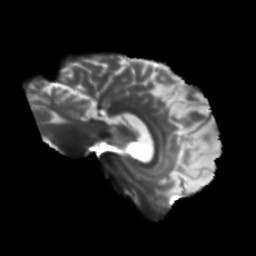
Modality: T2w
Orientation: sagittal
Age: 63
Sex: male
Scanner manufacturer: siemens
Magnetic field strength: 3 T
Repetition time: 5.25 s
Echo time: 0.08 s